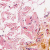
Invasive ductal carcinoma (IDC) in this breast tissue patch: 0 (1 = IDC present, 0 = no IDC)